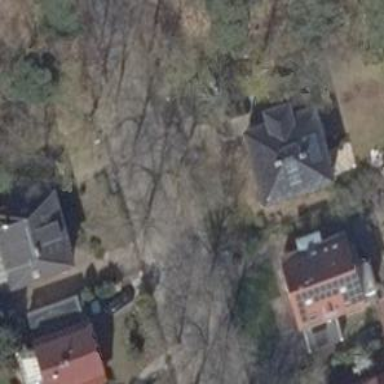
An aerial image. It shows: Driveway.